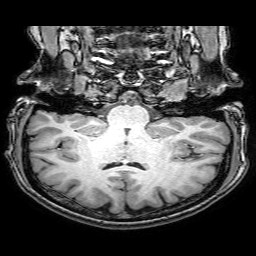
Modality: T1w
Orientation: sagittal
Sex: female
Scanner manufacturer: philips
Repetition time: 0.00825 s
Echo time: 0.00378 s